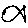
Label: fish